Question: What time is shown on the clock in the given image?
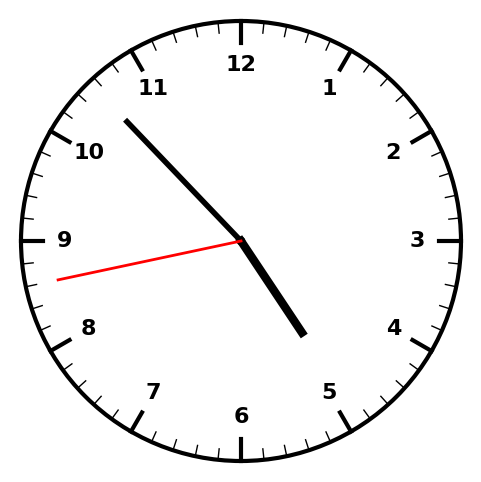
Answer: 04:52:43